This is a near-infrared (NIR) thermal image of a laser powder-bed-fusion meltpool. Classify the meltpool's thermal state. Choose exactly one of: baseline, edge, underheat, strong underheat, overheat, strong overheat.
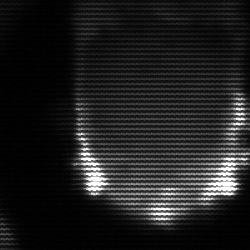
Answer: baseline